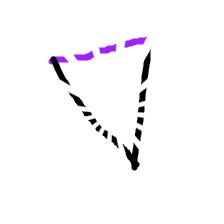
Shape: triangle